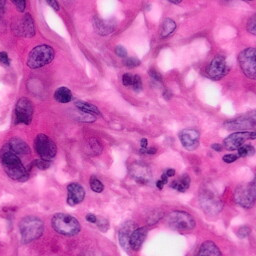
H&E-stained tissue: Pancreatic